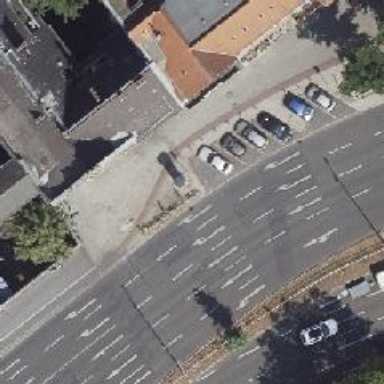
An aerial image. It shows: Entrance to public transport.